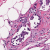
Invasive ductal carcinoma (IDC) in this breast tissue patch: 0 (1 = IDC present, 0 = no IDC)